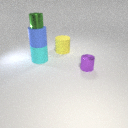
large cyan rubber cylinder to the left of large yellow rubber cylinder